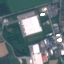
Land use / land cover: Industrial